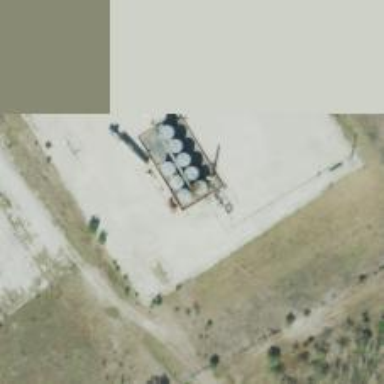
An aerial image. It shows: Storage tank with man-made structure.